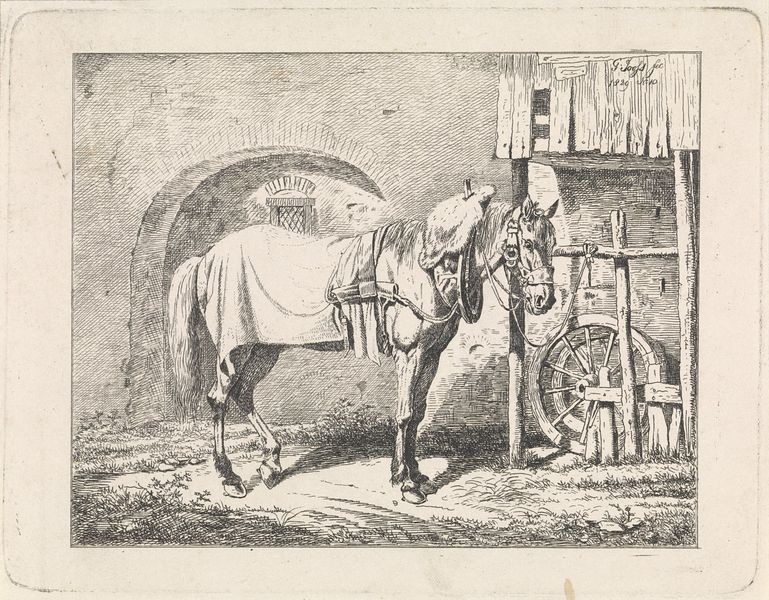
Titel: Opgetuigd paard aan een leidsel
Künstler: George Jooss
Standort: Amsterdam
Institution: Rijksmuseum
Schlagwörter: fenster, holz, skizze, zeichnung, stamm, decke, pferd, zaumzeug, mauer, rad, wagenrad, tor, dürr, halfter, verschlag, mähre, kleper, krumet